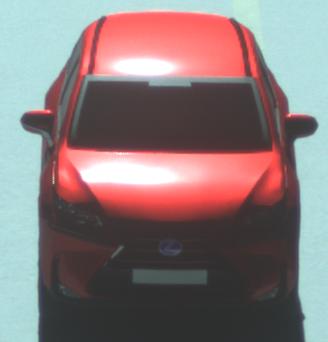
Make: Lexus
Model: NX 300h
Detailed model: NX (AZ1)
Model produced from: 2017/11
Model produced until: 2018/08
Doors: 5
Color: red
Road condition: dry road
Daytime: morning or afternoon
Contrast: high contrast